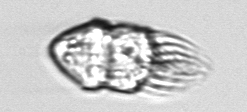
Label: Strombidium_inclinatum